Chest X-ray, PA view. Patient: 43 years old, sex M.
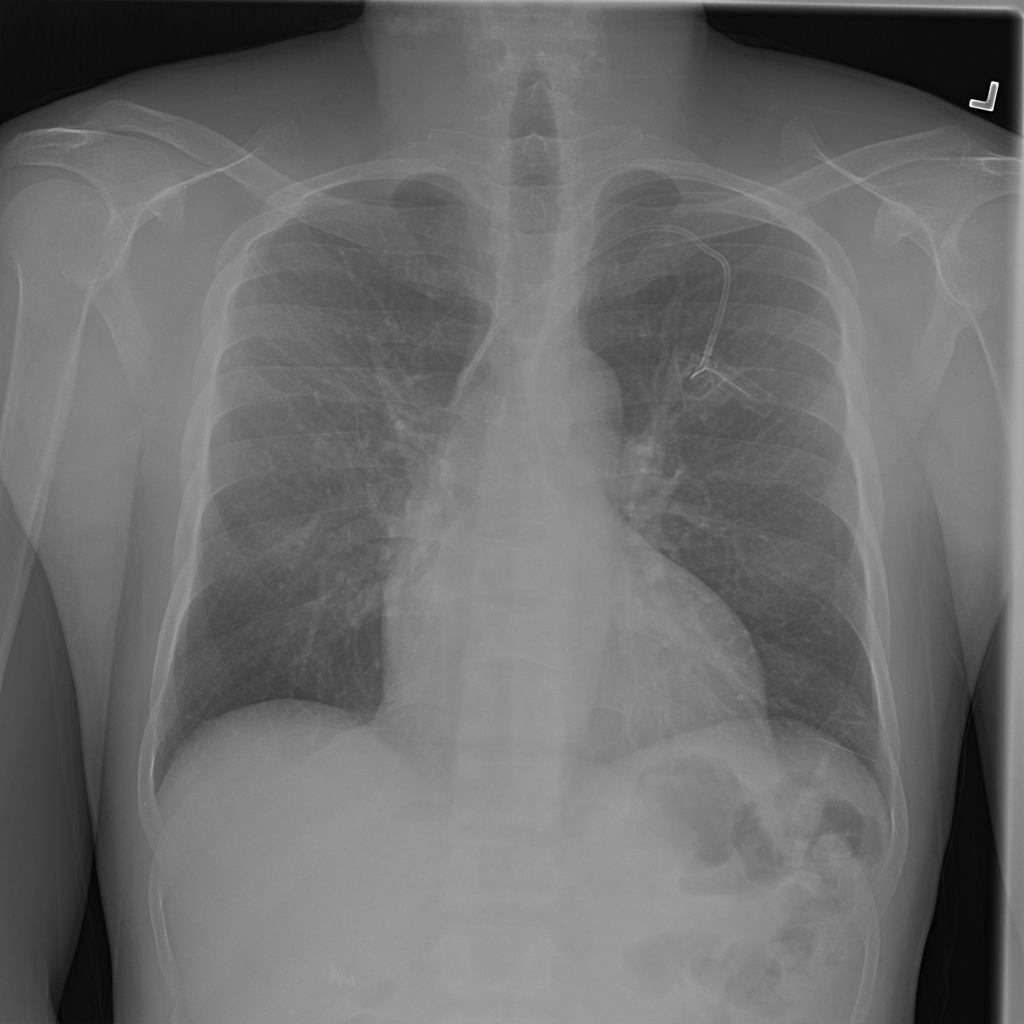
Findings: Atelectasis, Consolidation